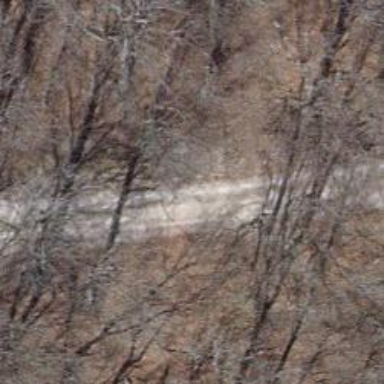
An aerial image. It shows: Unpaved track with grade2 tracktype.